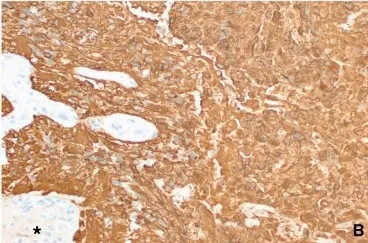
Identified in the resection specimen was GFAP-positive. And had vascular proliferation (*). . 200x.
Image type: pathology (immunostaining)